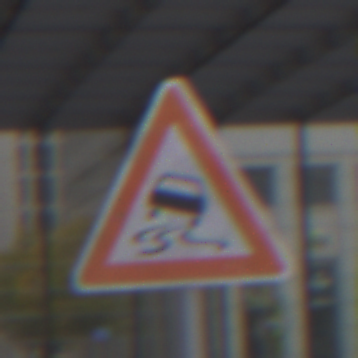
Verkehrszeichen: SchleuderOderRutschgefahr
Umgebung: Outdoor, Urban
Tageszeit: MorningAfternoon
Wetter: Overcast
Licht: Natural
Jahreszeit: NotSpecified
Kontrast: LowContrast